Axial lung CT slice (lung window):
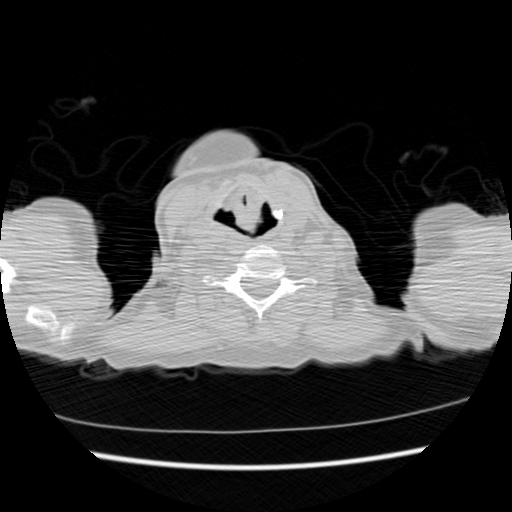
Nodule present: no